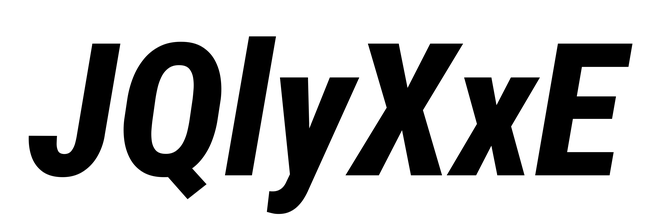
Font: Roboto-Italic_Condensed_ExtraBold_Italic